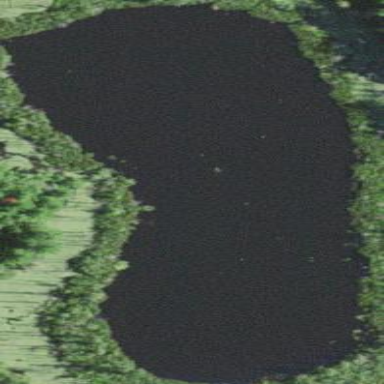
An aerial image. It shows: Serene pond surrounded by nature.